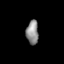
Tissue: prostate
Cell type: T cells
Senescence score: 0.3275
Nuclear area (px): 286
Mean DAPI intensity: 141.143